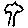
Label: tree